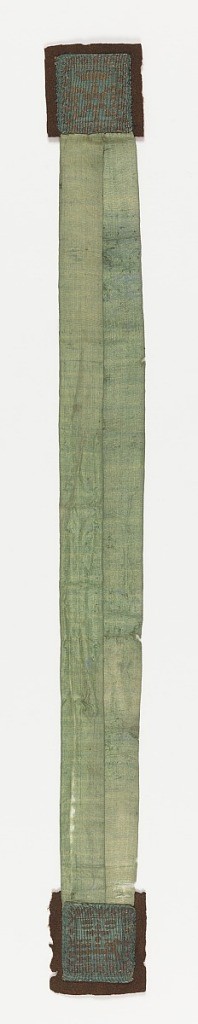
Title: Scapular
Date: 17th century
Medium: silk, metallic thread Technique: tapestry weave
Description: Two silk green ribbons attached to square end pieces mounted on brown wool. Each square is woven in gold and green. On one is a sacred monogram, and on the other, a crown.